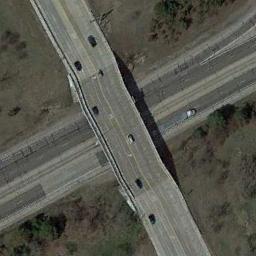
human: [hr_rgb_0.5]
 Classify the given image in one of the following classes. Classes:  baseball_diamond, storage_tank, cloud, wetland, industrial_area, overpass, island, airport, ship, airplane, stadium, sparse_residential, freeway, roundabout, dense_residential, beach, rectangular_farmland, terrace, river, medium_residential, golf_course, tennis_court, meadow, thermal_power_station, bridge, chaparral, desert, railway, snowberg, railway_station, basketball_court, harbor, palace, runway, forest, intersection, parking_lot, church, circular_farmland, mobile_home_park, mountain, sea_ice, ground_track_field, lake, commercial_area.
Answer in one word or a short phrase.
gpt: overpass